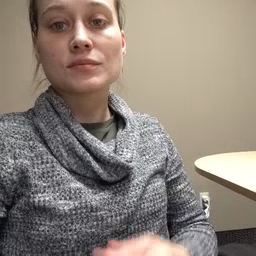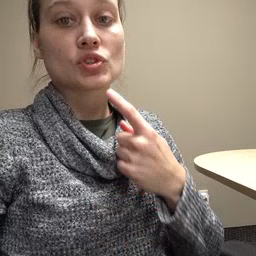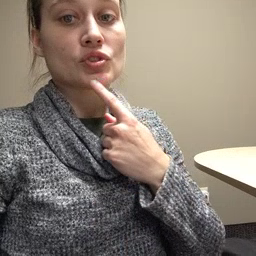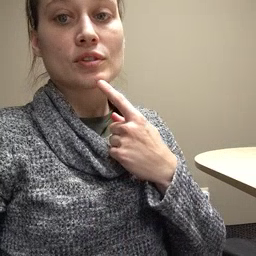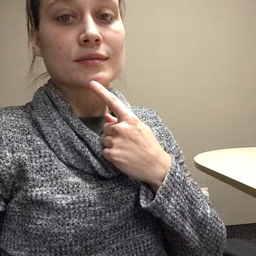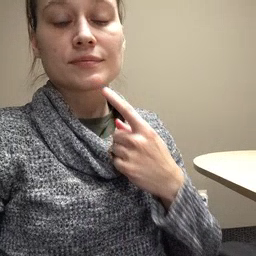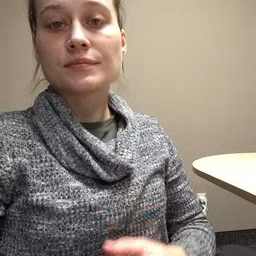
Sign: chin